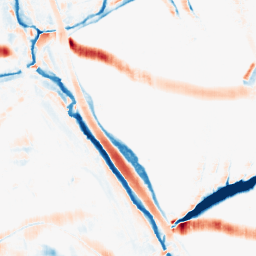
Category: morphological
Decomposition family: morphological_rect
Decomposition parameters: operation: average
width: 10
height: 20
Upsampling method: linear_exact
Upsampling parameters: scale: 2
Upsampling scale: 2